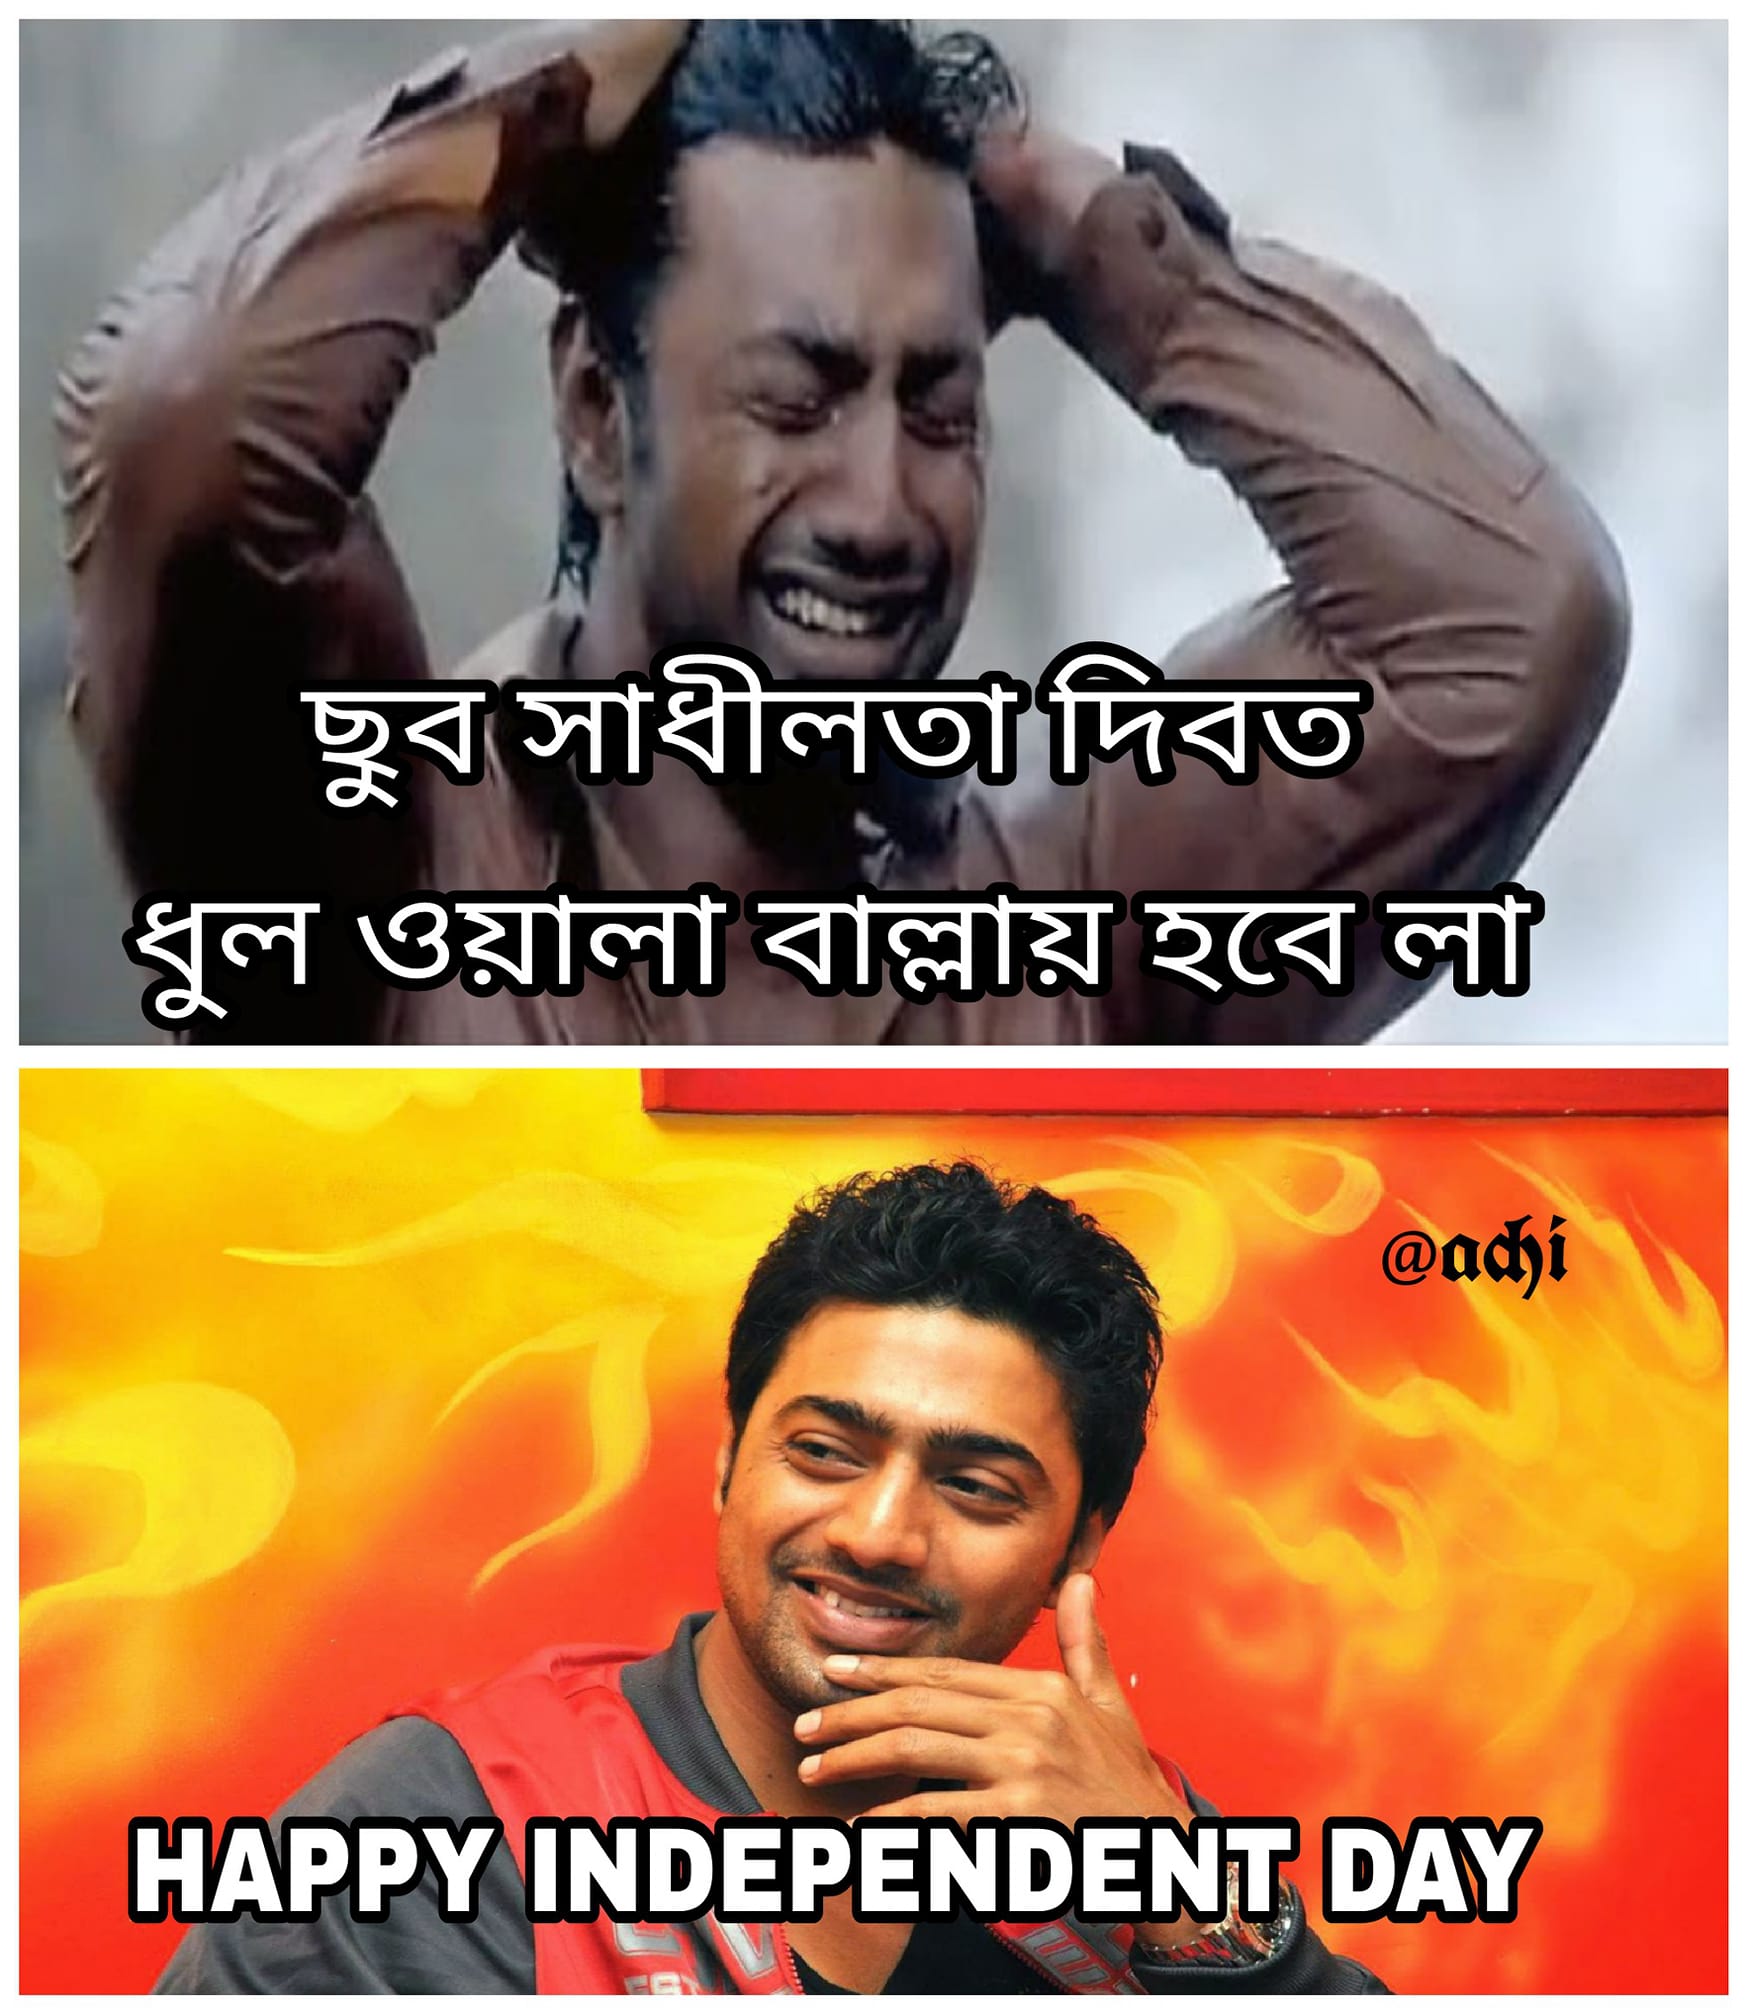
Caption:    ছুব সাধীলতা দিবত ধুল ওয়ালা বাল্লায় হবে লা     HAAPY INDEPENDENT DAY
Label: hate